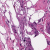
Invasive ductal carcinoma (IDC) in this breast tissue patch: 0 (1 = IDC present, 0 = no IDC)